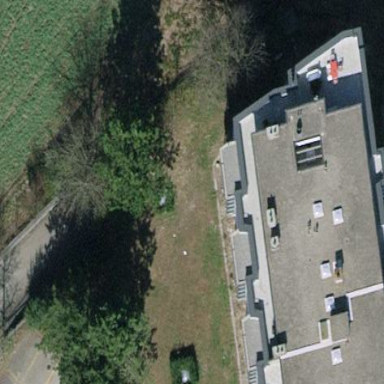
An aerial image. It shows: Flat-roofed apartment building.